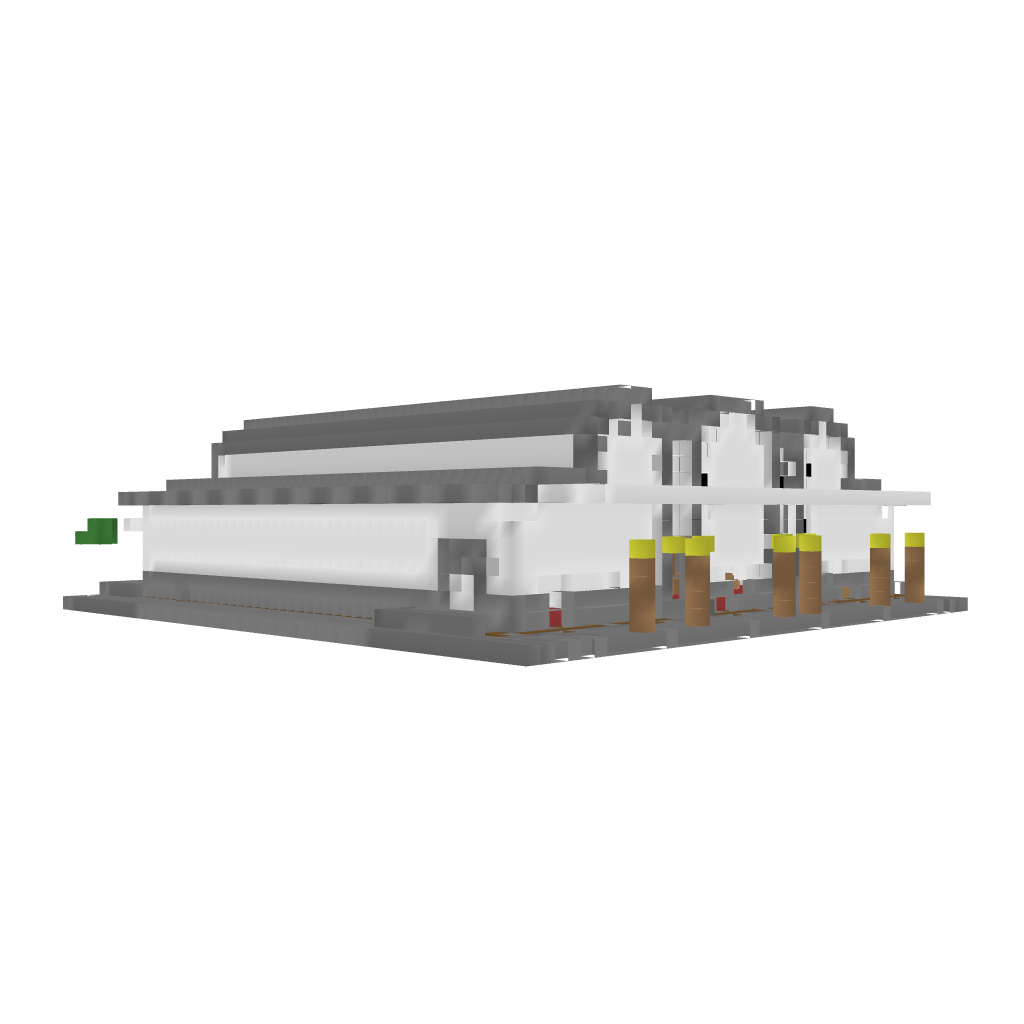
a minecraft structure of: theater bad low quality